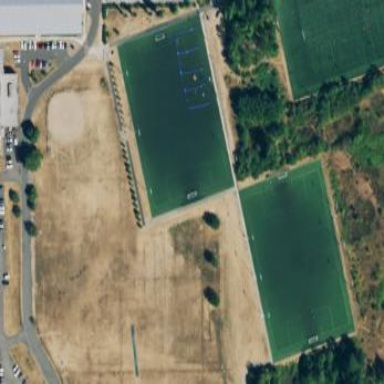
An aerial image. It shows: Artificial turf soccer pitch for leisure activities.